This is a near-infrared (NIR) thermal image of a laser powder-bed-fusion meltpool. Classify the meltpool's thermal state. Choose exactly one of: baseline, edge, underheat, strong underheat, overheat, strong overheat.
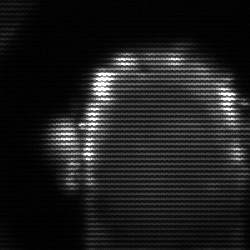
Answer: baseline